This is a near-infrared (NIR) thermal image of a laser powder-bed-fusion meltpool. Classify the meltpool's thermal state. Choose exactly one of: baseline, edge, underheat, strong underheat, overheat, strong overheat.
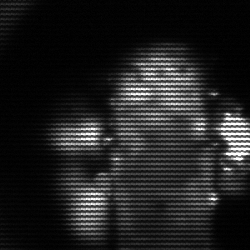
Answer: strong underheat